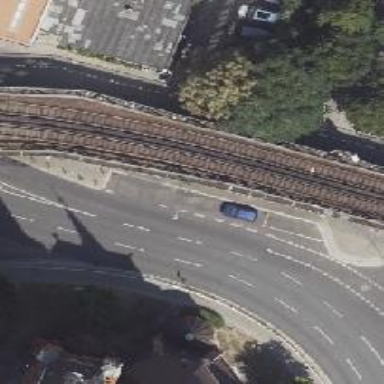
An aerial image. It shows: Viaduct bridge carrying electrified rail line with overhead electrification.